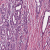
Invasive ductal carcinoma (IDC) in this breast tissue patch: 1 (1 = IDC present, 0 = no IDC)